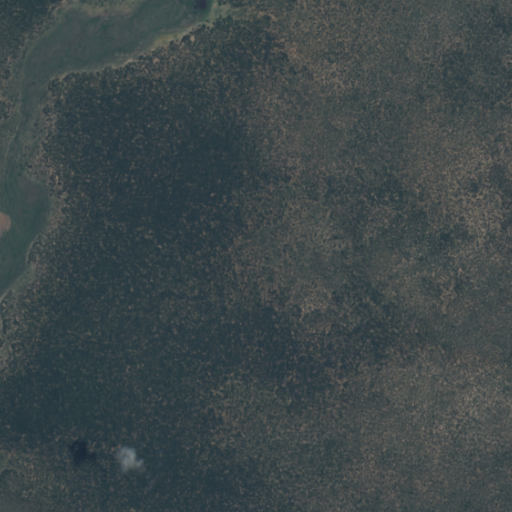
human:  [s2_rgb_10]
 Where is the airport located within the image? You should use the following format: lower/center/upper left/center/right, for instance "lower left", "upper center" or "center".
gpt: The airport is located in the lower left of the image.
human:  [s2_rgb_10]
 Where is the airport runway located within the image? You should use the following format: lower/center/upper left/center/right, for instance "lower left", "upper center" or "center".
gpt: The airport runway is located in the lower left of the image.
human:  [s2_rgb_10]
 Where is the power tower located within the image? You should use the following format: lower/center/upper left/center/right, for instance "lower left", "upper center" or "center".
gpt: There is no power tower in the image.